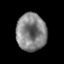
Tissue: prostate
Cell type: T cells
Senescence score: 0.3297
Nuclear area (px): 1104
Mean DAPI intensity: 130.751